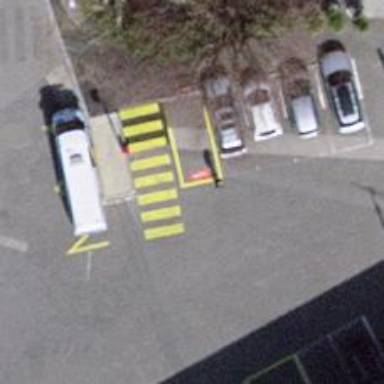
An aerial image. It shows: Car sharing facility.